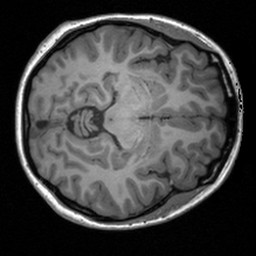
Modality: T1w
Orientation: axial
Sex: male
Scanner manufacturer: siemens
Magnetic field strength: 3 T
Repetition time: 1.9 s
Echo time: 0.00226 s